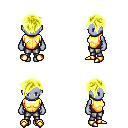
a pixel art fantasy rpg character, female body template, dark elf, purple skin, gold chest armor, metal pants, gold pixie cut hairstyle, gold boots, four views (front, back, left, right), 2x2 character sprite sheet, small pixel art, hard edges, no anti-aliasing